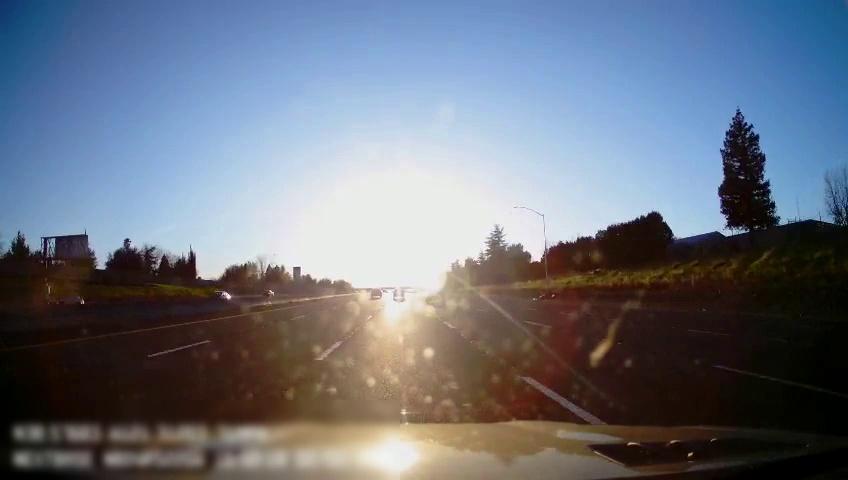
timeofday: Day
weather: Sunny
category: Drivable Space
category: Vehicles | Car
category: Vehicles | Car
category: Vehicles | Truck
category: Vehicles | SUV
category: Vehicles | Car
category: Vehicles | SUV
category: Lanes | Alternate Lane
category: Lanes | Alternate Lane
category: Lanes | Current Lane
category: Lanes | Current Lane
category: Lanes | Alternate Lane
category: Lanes | Alternate Lane